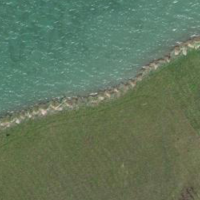
EUNIS habitat code: 14
Species observed at this site:
Grus grus